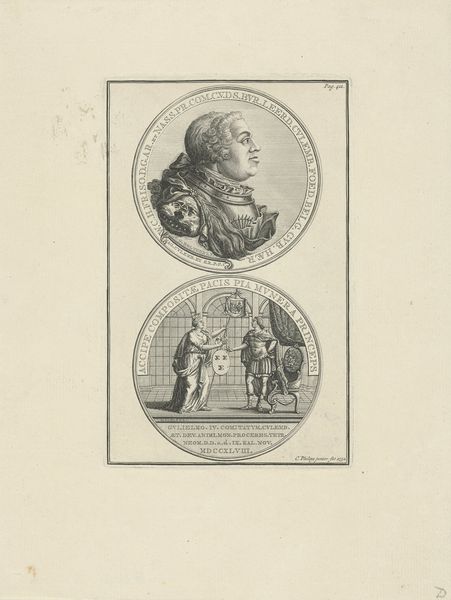
Titel: Penning ter ere van de overdracht van het graafschap Culemborg aan Willem IV
Künstler: Caspar Jacobsz. Philips
Standort: Amsterdam
Institution: Rijksmuseum
Schlagwörter: mann, menschen, frau, profil, stuhl, vorhang, paar, locken, rund, perücke, schrift, könig, bögen, rechteck, text, kreise, kacheln, rüstung, fleck, wappen, übergabe, medaille